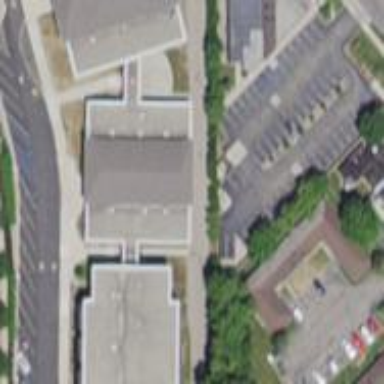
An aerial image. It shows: School building.